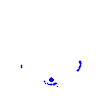
Particle: kaon